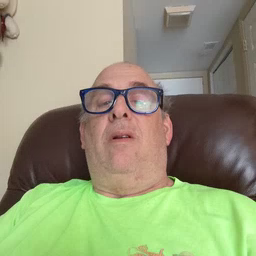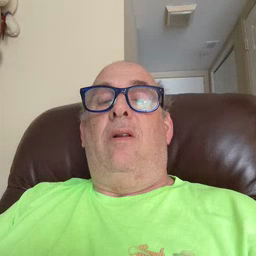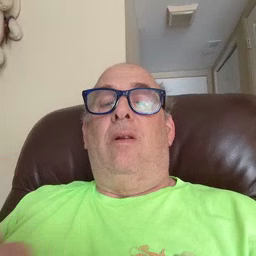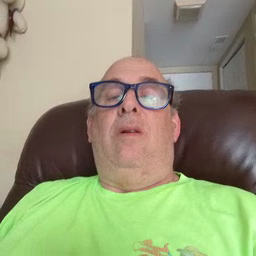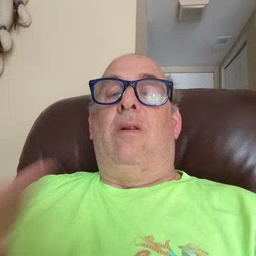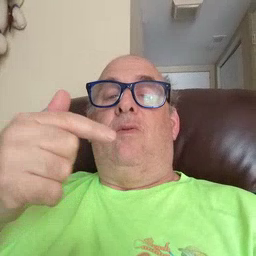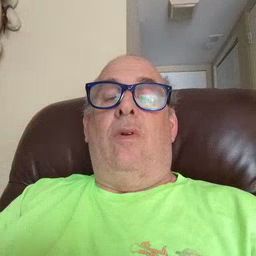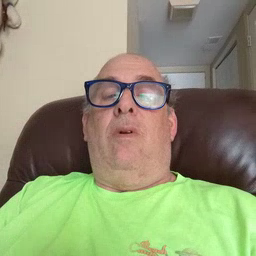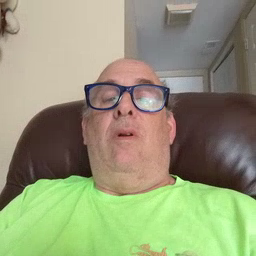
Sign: dog